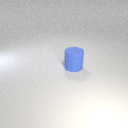
large blue rubber cylinder